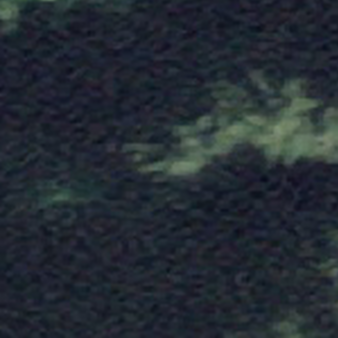
Label: other